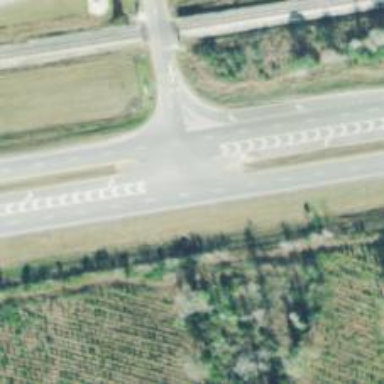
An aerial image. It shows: Dual carriageway expressway with asphalt surface. It is classified as trunk highway.